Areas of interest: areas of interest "Agricultural and Sideline Products Market"
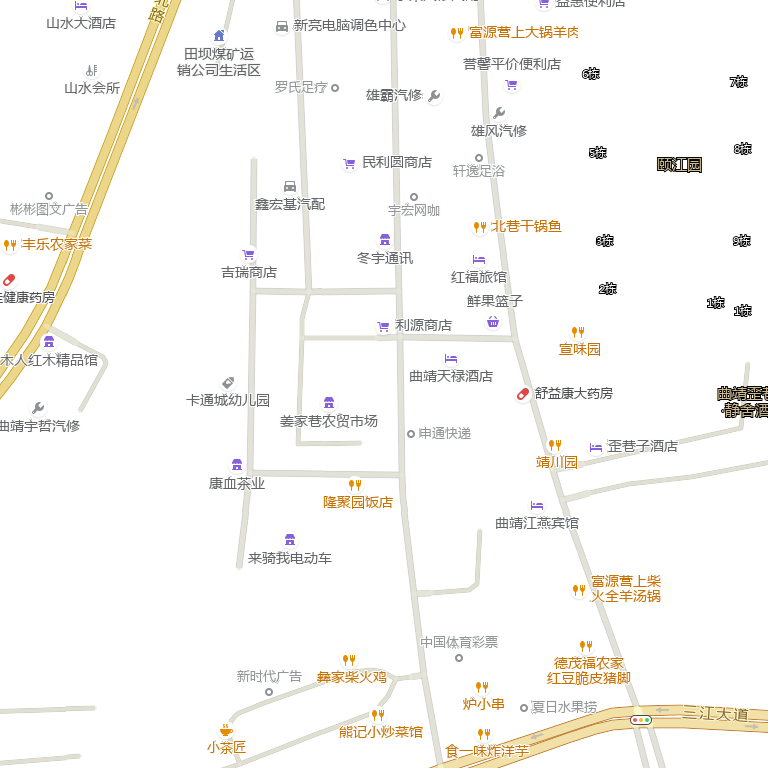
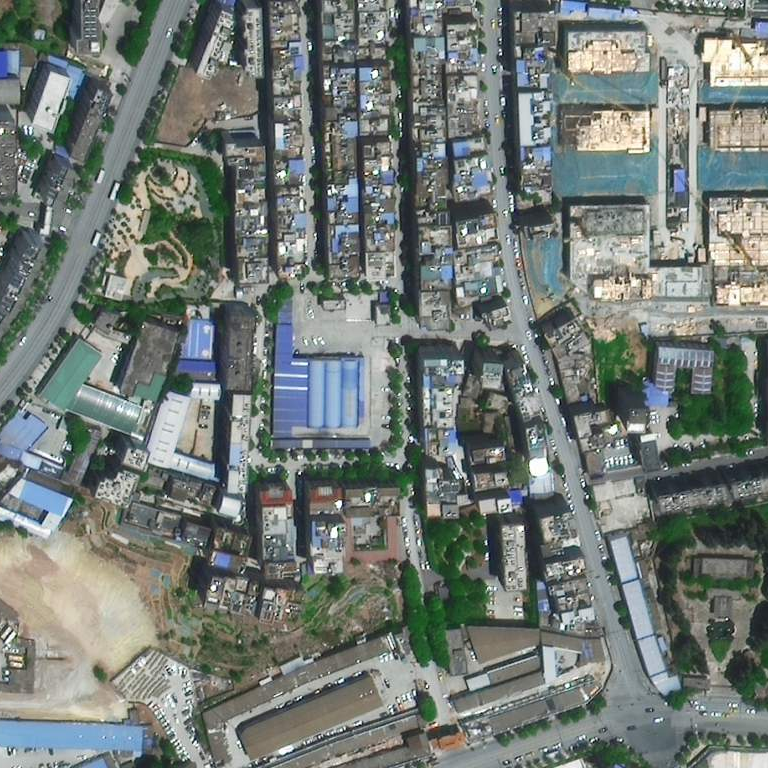